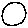
Label: moon